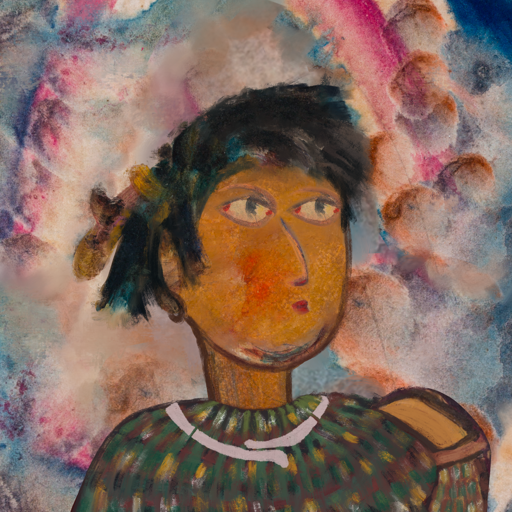
Background: Rupkatha, Head And Neck Side: Pipe, Face Side: GypsyMother, Bust: After_Raid, Hair Side: Pipe, Head Accessory: Blank, Second Necklace: Blank, Necklace: Hypocrite_2, Baby: Blank